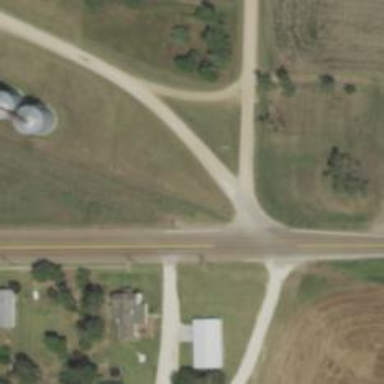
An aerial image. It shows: Stop road.